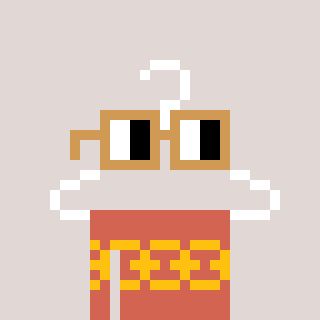
a pixel art character with square brown glasses, a hanger-shaped head and a peachy-colored body on a warm background